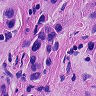
Metastatic tissue present: yes